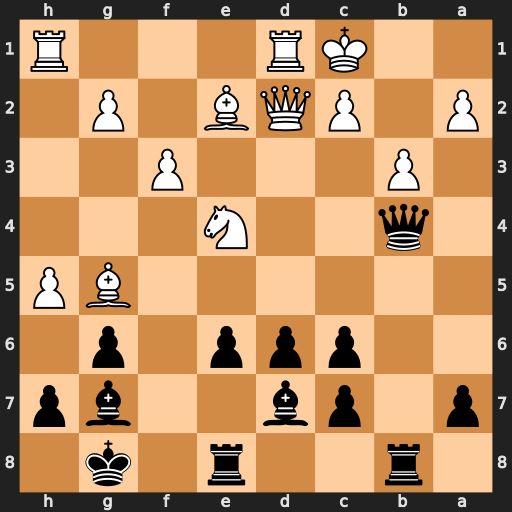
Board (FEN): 1r2r1k1/p1pb2bp/2ppp1p1/6BP/1q2N3/1P3P2/P1PQB1P1/2KR3R
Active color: b
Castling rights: -
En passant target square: -
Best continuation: Qa3+ Kb1 Qb2#